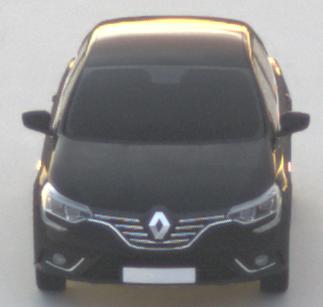
Make: Renault
Model: Mégane ENERGY TCe 100
Detailed model: Mégane (IV)
Model produced from: 2016/03
Model produced until: 2018/08
Doors: 5
Color: black
Road condition: dry road
Daytime: sunrise or sunset
Contrast: low contrast